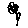
Label: flower